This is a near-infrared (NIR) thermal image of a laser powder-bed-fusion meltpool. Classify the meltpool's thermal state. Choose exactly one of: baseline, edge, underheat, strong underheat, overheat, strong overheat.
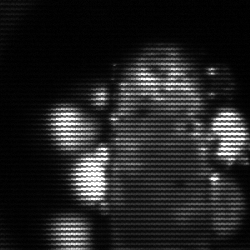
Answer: strong underheat